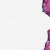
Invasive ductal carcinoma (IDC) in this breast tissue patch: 0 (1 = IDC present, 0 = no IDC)